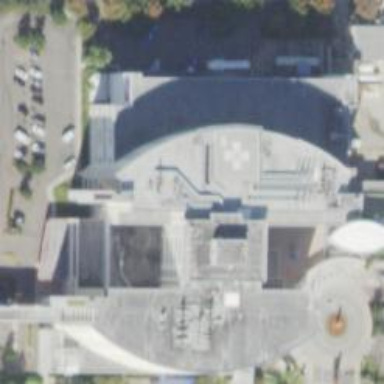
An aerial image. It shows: Hospital building.